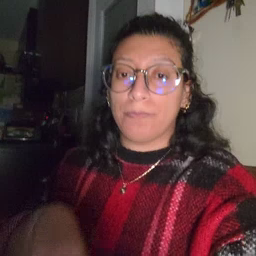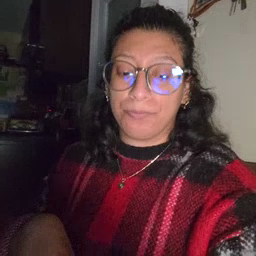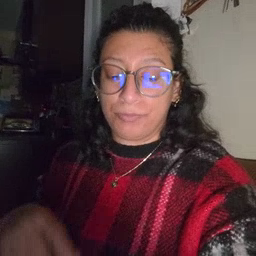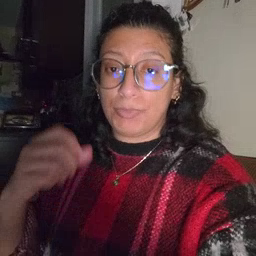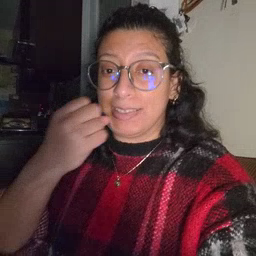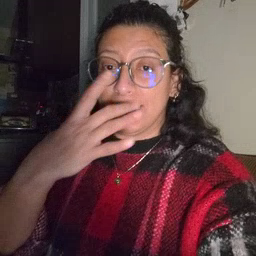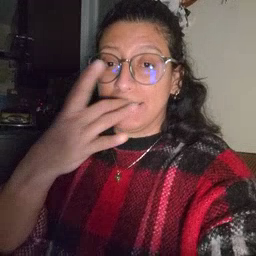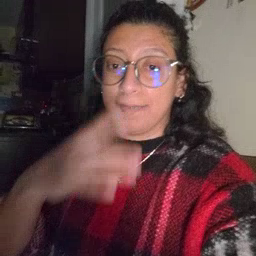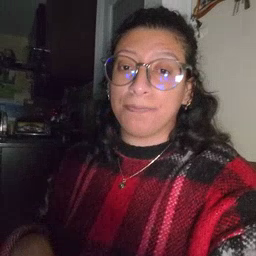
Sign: snack